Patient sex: M
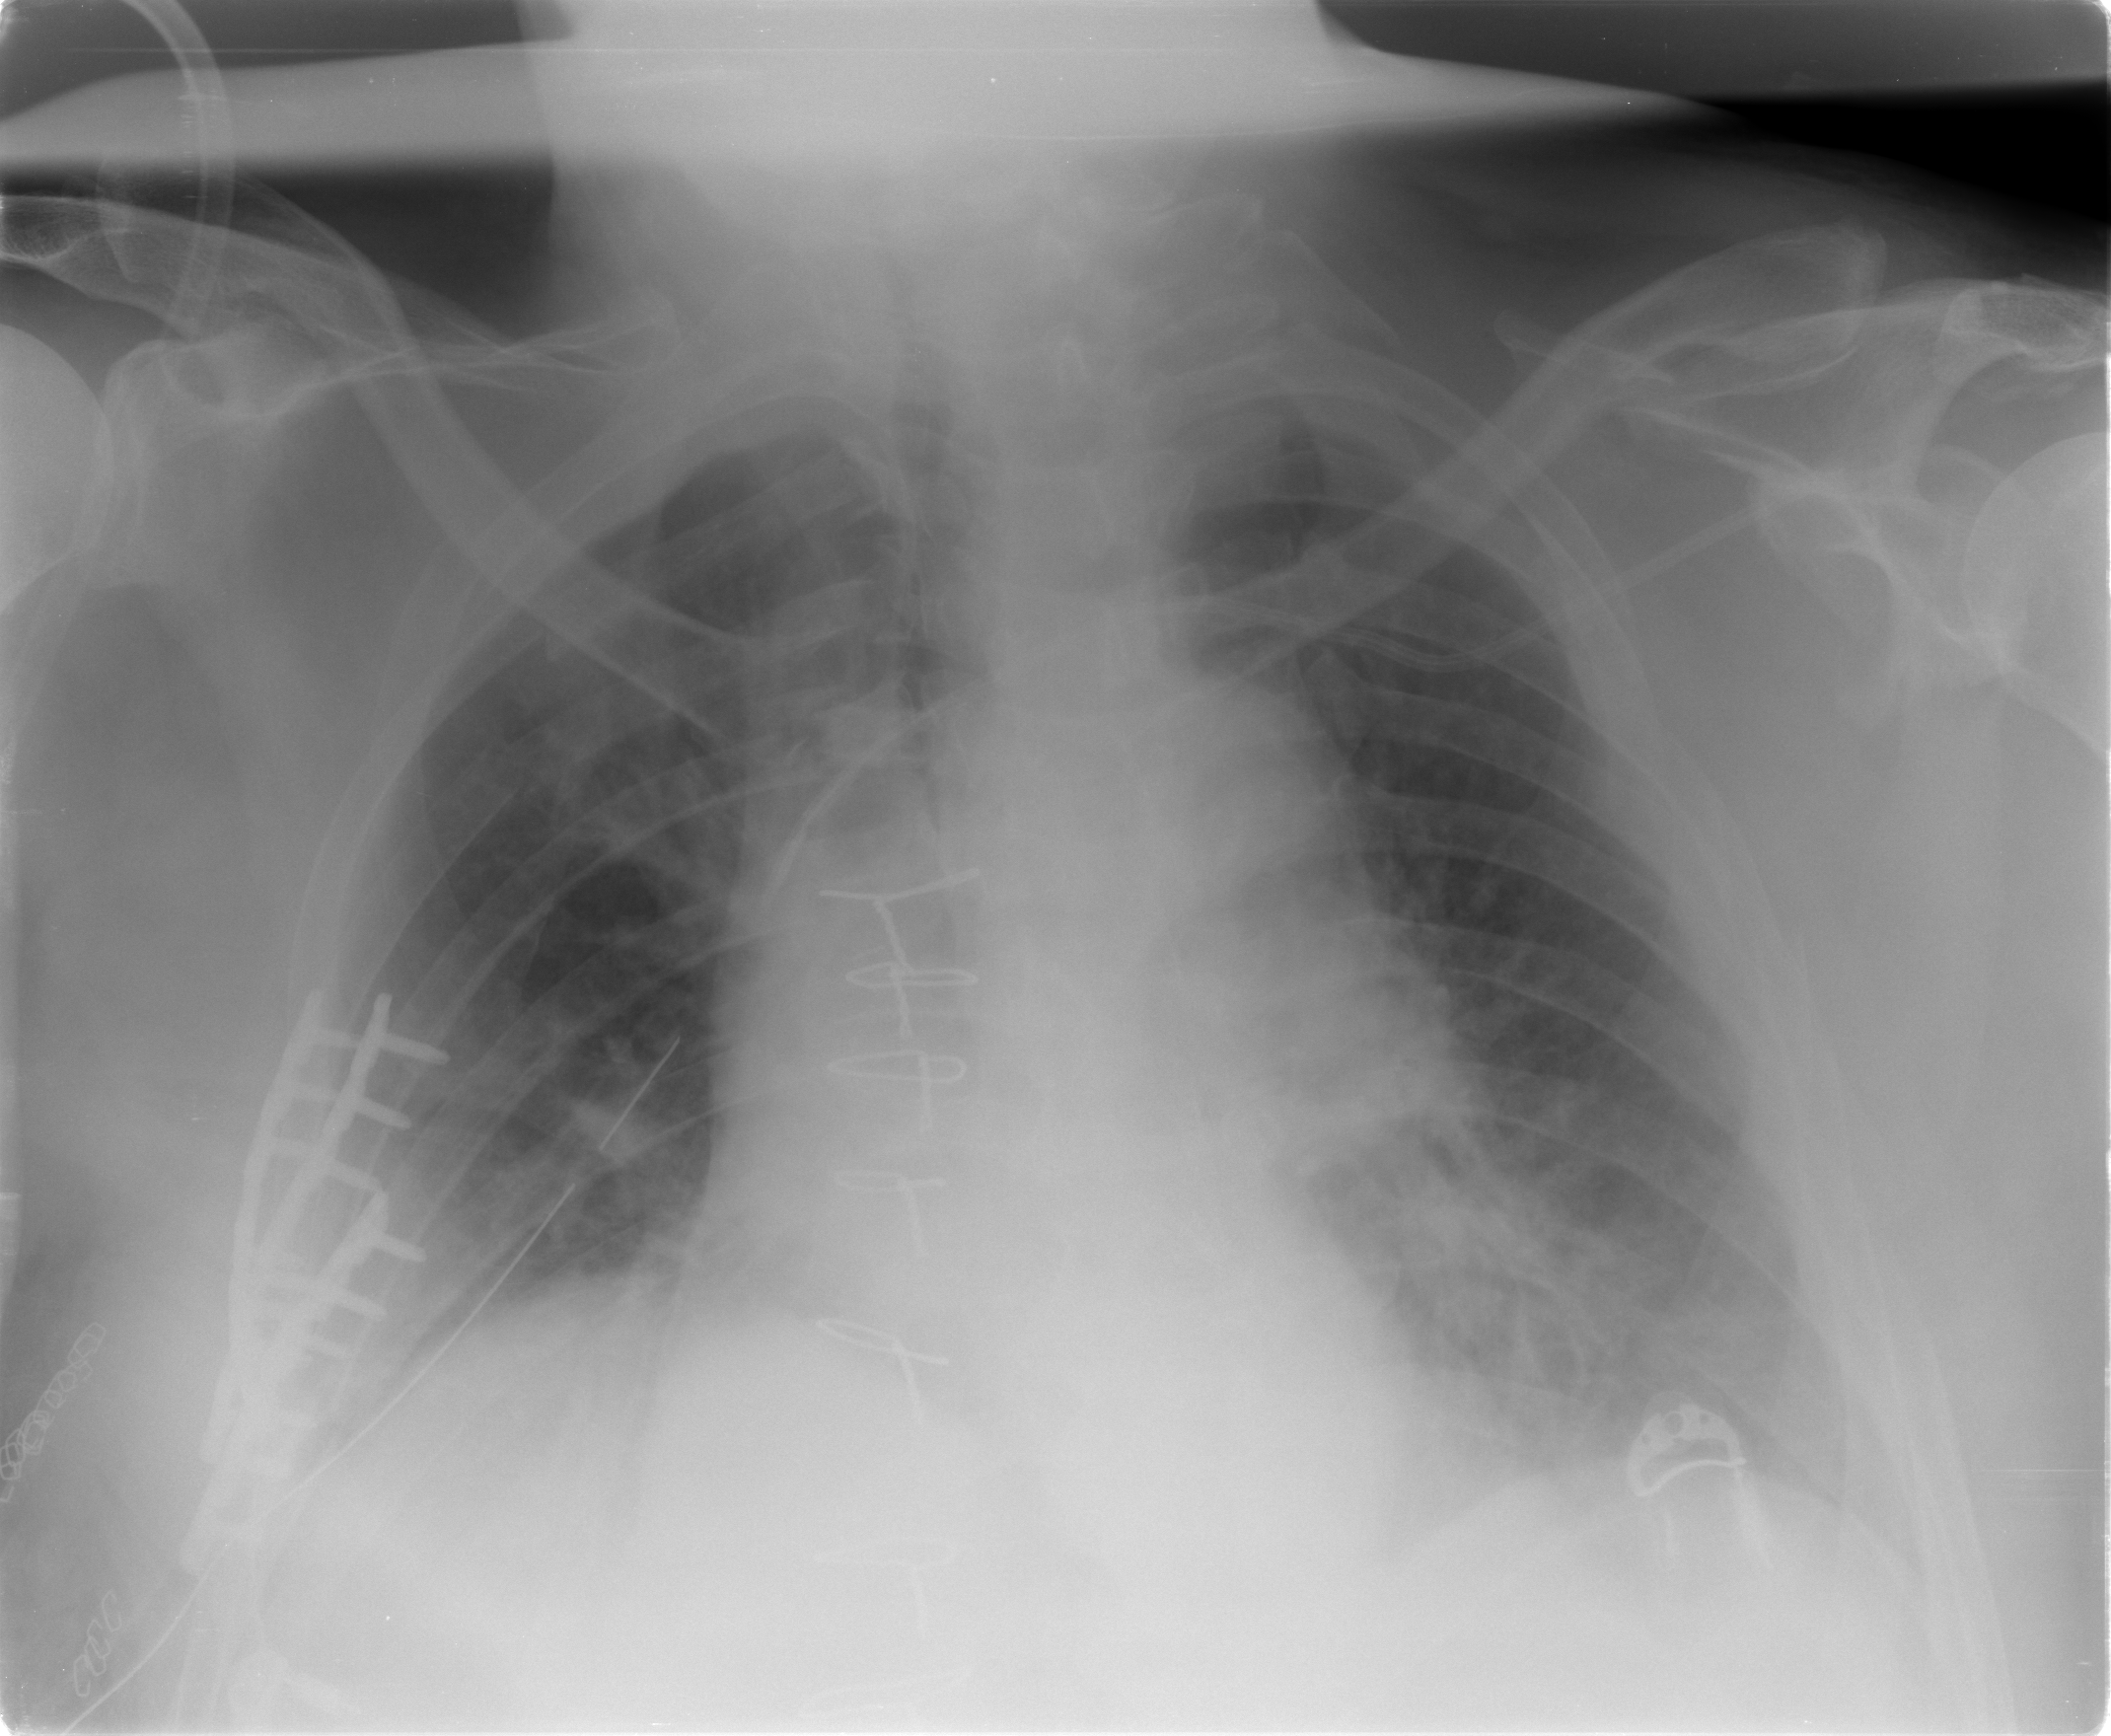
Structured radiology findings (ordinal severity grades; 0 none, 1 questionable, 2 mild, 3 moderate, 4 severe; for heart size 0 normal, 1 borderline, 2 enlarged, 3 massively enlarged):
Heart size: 0
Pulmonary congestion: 0
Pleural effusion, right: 1
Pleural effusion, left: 0
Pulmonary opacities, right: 0
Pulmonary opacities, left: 0
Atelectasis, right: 1
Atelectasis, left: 2